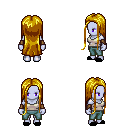
a pixel art fantasy rpg character, female body template, dark elf, purple skin, white pirate shirt, teal pants, blonde extra-long hairstyle, cloth bracers, black slippers, four views (front, back, left, right), 2x2 character sprite sheet, small pixel art, hard edges, no anti-aliasing